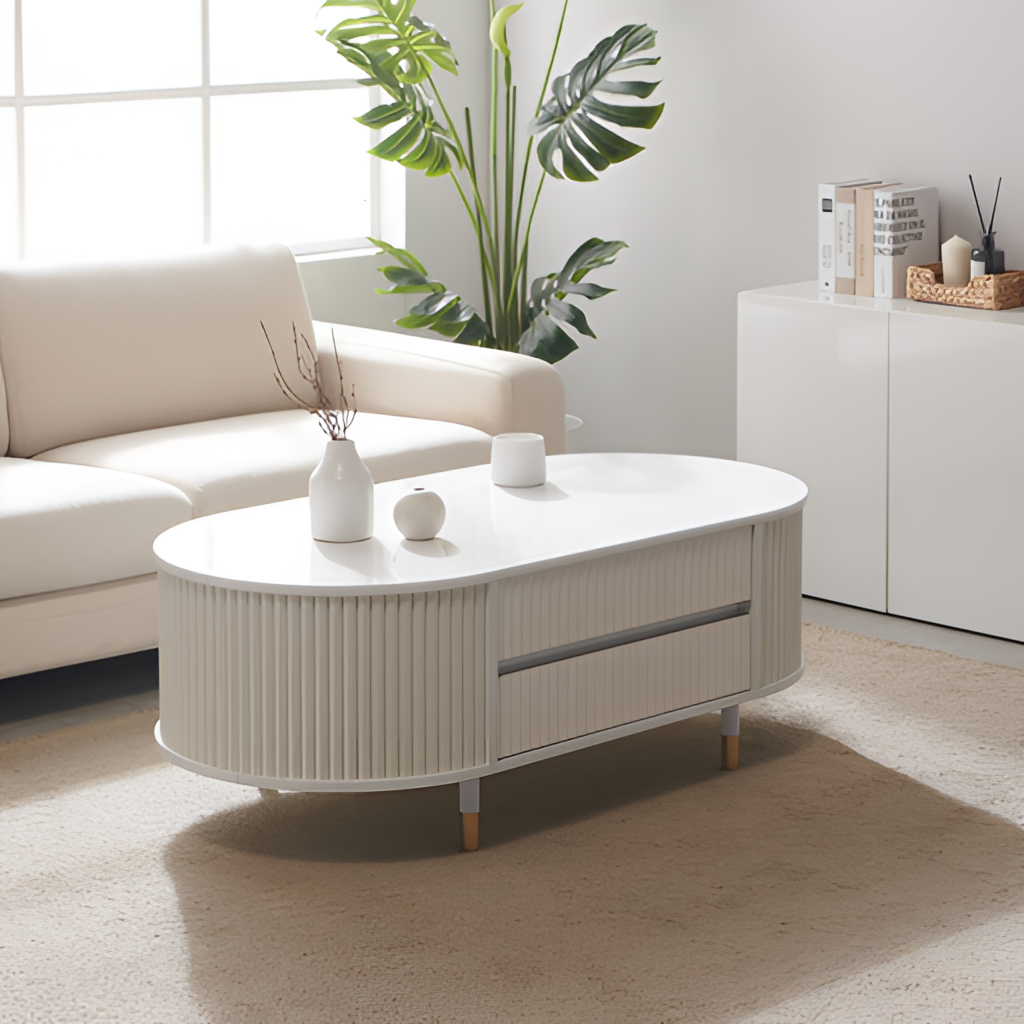
white wood coffee table, living room, white paint wallpaper, with solid pattern, carpet flooring, with solid pattern, contemporary